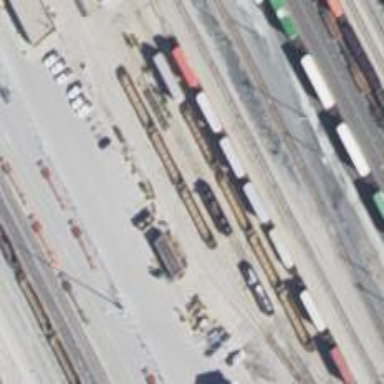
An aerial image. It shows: Railway yard in service.